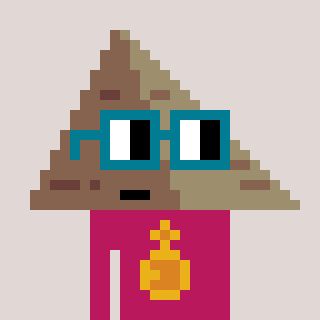
a pixel art character with square dark green glasses, a pyramid-shaped head and a darkpink-colored body on a warm background